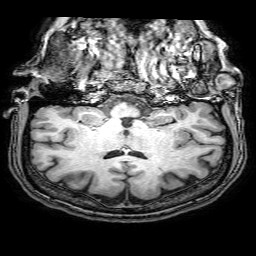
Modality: T1w
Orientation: sagittal
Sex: female
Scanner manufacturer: philips
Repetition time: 0.008093 s
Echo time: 0.0037 s